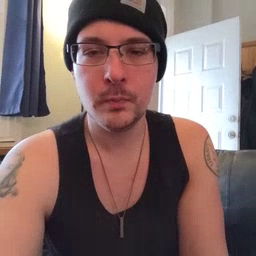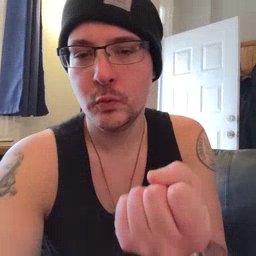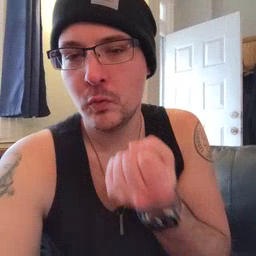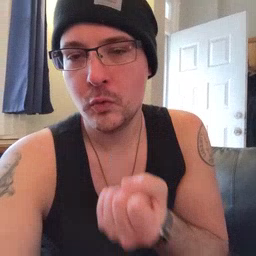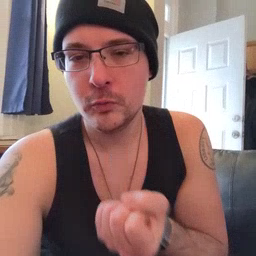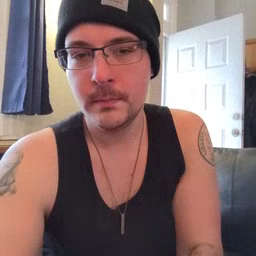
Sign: drawer